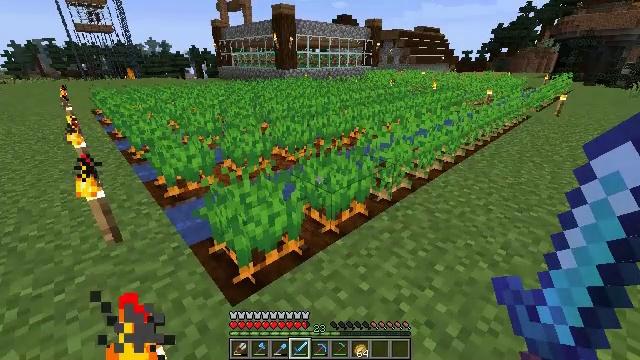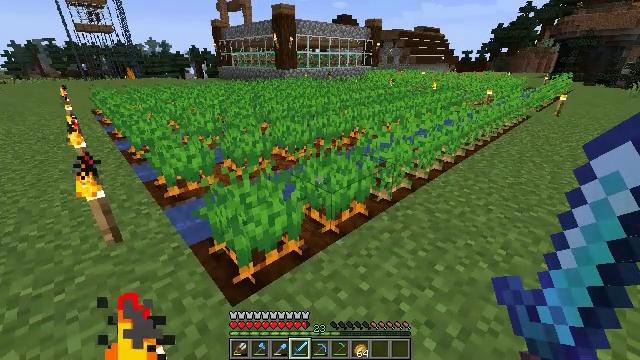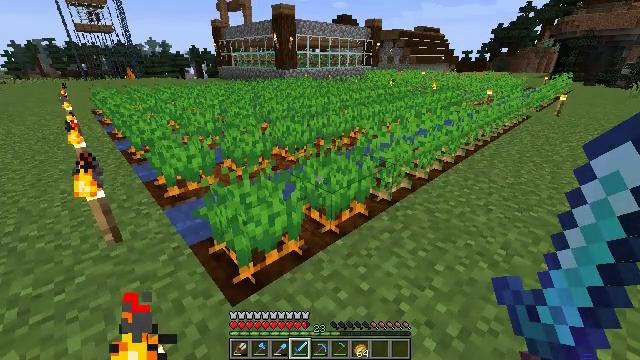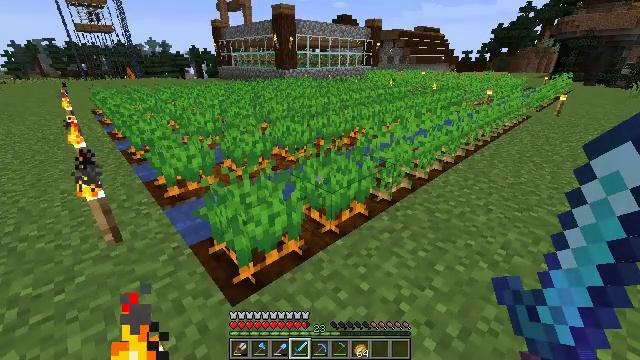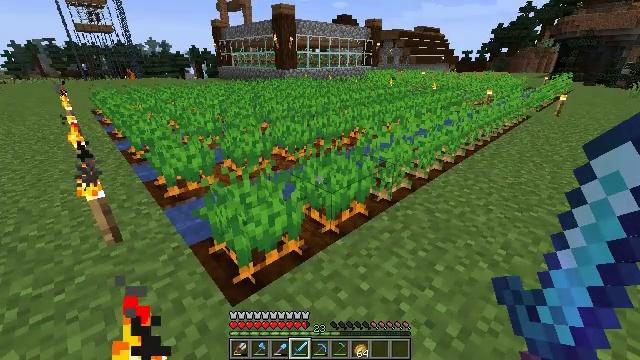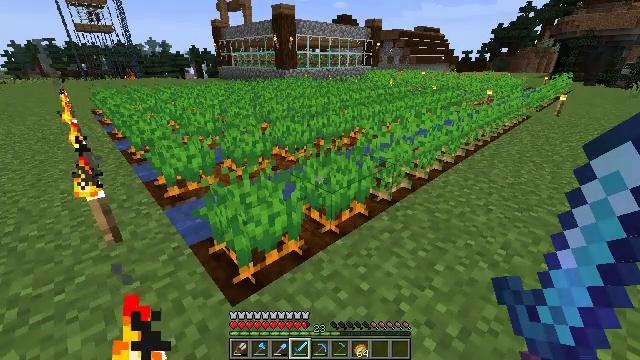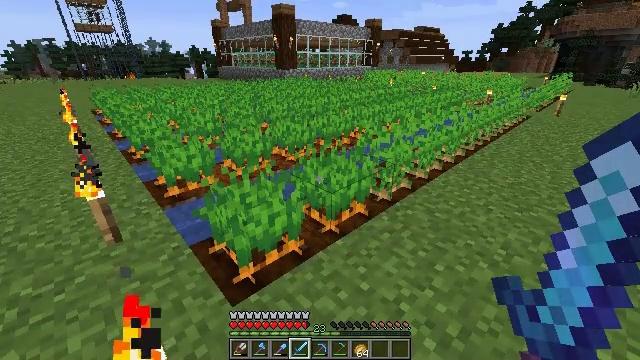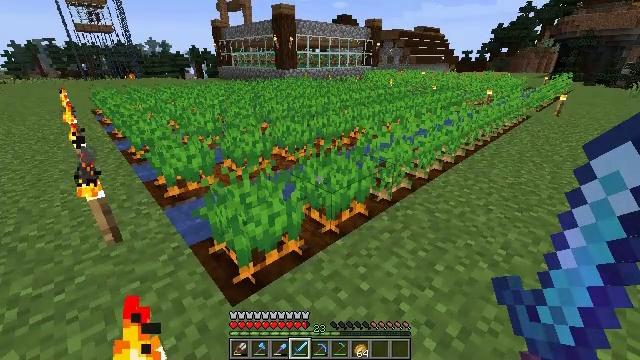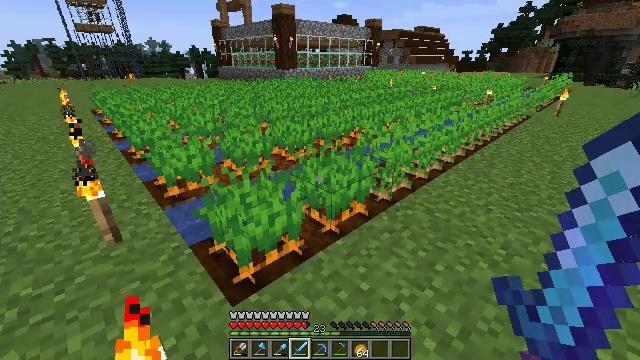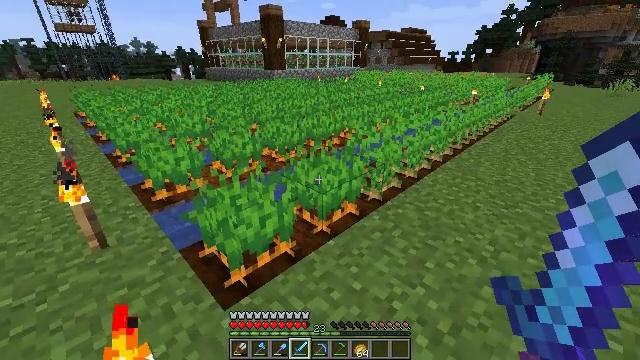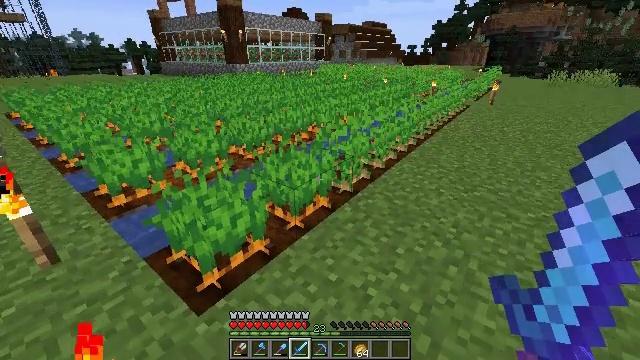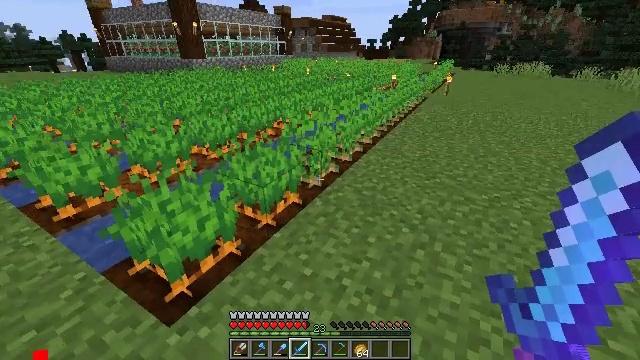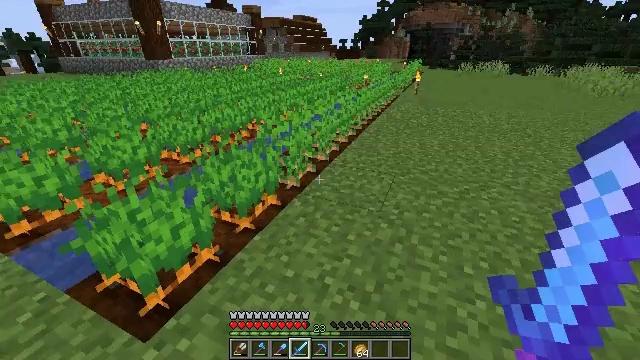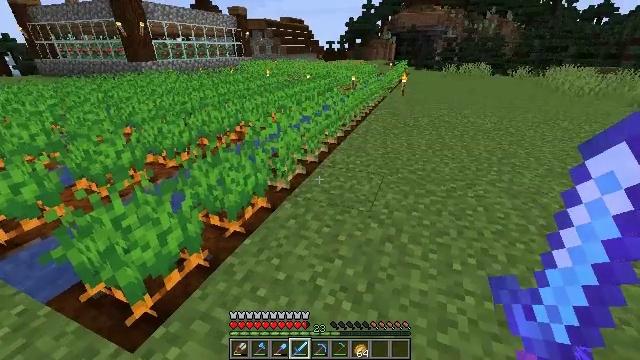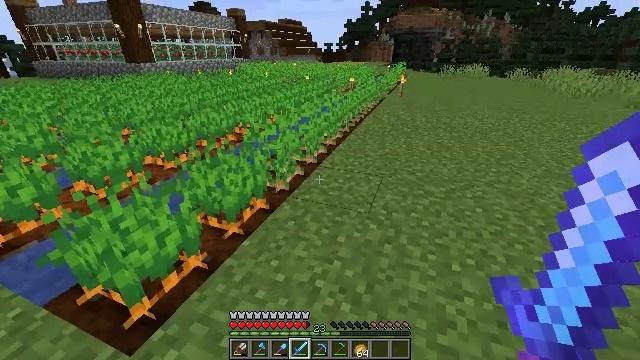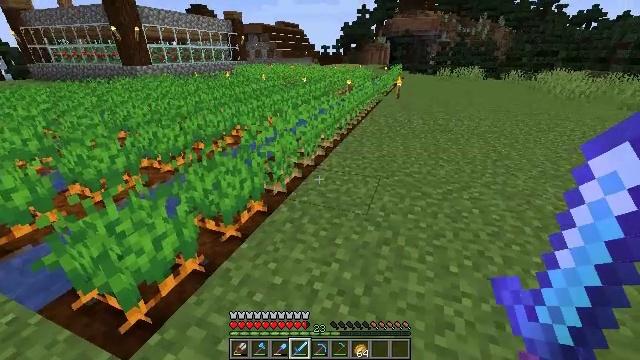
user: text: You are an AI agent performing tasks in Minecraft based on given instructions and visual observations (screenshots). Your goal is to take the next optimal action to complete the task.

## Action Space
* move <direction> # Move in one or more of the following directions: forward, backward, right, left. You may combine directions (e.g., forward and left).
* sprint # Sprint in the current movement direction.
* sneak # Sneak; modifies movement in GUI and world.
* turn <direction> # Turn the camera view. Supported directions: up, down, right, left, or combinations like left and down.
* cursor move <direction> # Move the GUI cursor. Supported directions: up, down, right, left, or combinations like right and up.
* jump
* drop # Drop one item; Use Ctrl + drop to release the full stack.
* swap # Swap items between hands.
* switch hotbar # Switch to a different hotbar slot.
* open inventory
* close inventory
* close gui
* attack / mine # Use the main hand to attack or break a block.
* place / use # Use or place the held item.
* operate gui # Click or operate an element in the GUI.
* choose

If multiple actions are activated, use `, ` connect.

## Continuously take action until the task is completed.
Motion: motion action
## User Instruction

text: Gather potatoes by left-clicking.
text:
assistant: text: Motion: no_op
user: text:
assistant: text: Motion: no_op
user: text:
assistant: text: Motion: no_op
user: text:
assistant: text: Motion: no_op
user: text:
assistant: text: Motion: no_op
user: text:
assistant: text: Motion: no_op
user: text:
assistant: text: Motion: no_op
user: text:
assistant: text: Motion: no_op
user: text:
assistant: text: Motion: turn right
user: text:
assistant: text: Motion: turn right and down
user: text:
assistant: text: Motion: turn right and down
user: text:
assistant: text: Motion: turn right
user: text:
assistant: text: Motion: turn right
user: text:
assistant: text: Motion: no_op
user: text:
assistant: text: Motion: no_op
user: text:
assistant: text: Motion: turn right
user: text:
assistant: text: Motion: move forward, turn right
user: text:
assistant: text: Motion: move forward
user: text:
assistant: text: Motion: move forward
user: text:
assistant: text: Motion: move forward
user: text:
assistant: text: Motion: move forward
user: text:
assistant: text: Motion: turn down
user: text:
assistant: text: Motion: turn left and down
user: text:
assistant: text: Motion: turn left and down
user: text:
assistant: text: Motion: no_op
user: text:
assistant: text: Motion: turn left
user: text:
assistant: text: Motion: no_op
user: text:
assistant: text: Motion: no_op
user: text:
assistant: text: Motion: no_op
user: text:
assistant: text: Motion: no_op